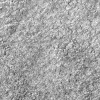
Atmospheric dust classification: not_dusty